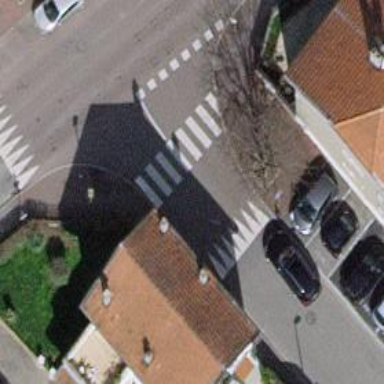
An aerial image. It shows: Uncontrolled zebra crossing on the road.